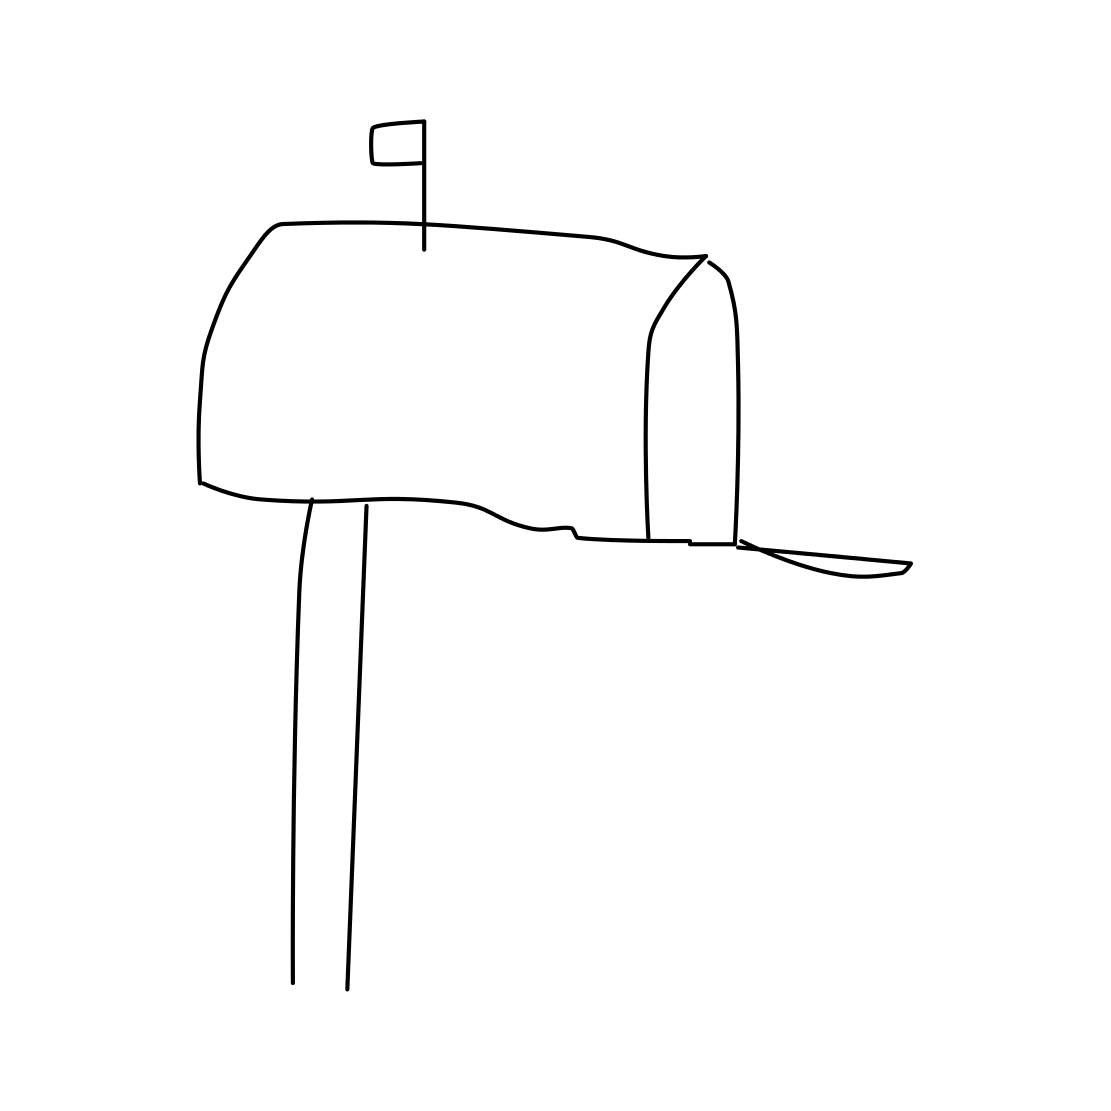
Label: mailbox